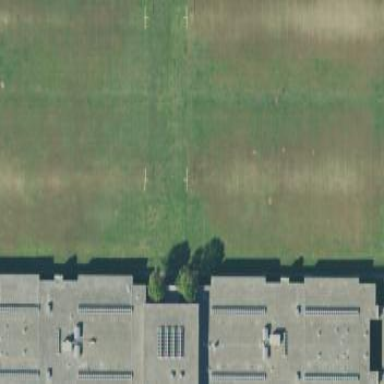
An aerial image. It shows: School.